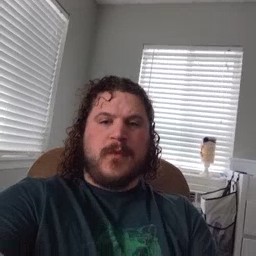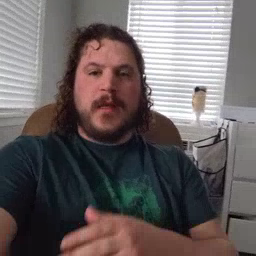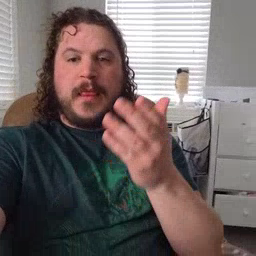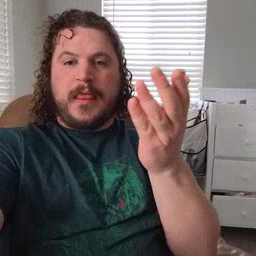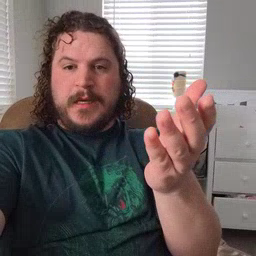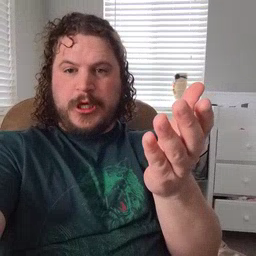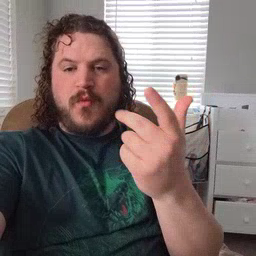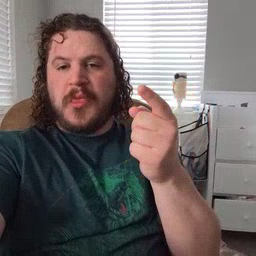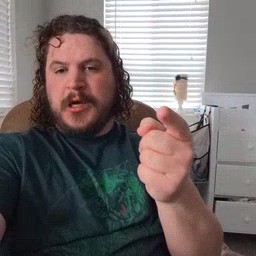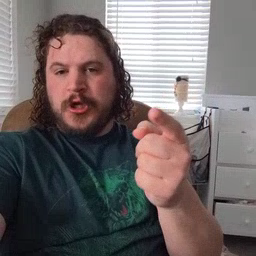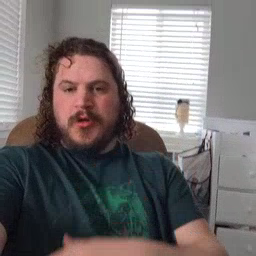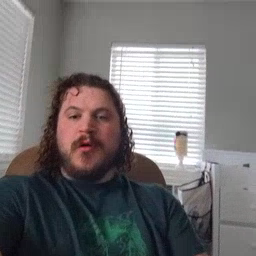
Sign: there